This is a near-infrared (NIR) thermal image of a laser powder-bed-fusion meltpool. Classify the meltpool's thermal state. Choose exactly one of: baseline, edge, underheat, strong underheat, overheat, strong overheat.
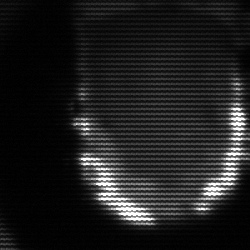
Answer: baseline